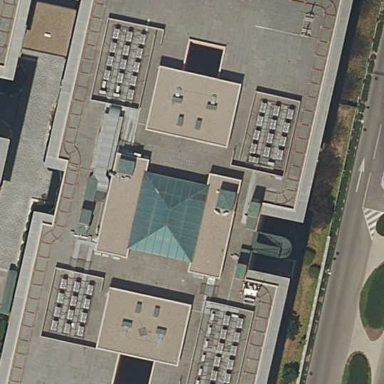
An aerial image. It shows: Office building.